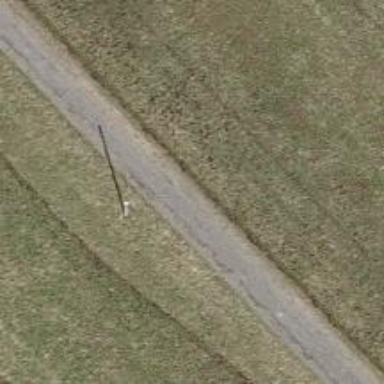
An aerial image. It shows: Power pole.